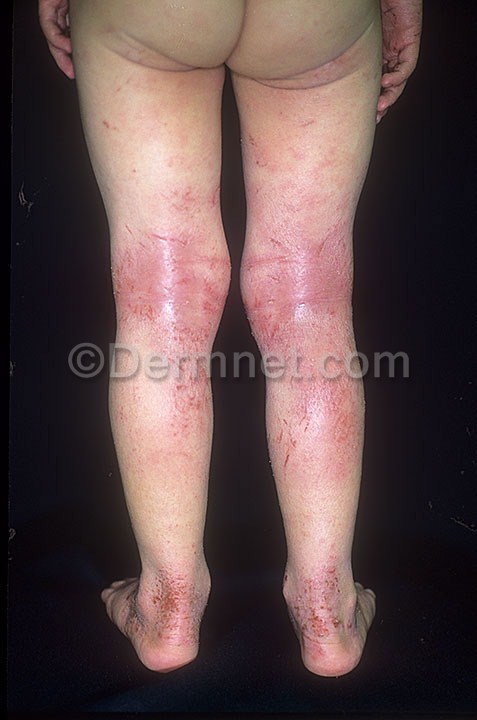
Disease: Atopic Dermatitis Photos